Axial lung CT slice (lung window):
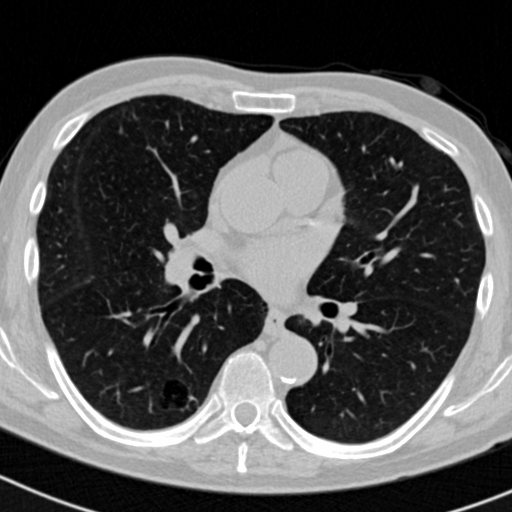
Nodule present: yes
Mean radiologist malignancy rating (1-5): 2